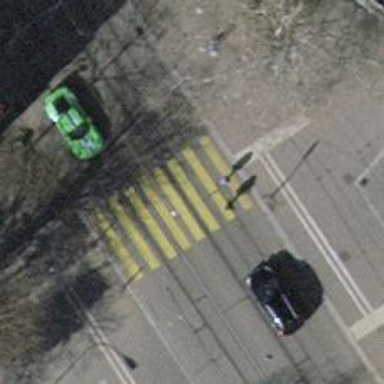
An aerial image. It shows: Tram crossing on the railway.